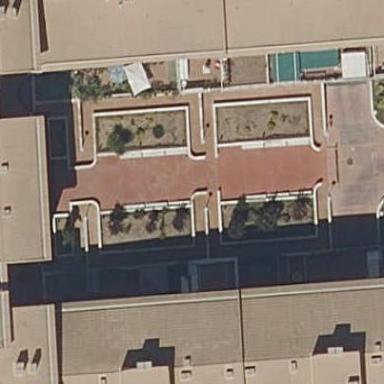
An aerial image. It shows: Sidewalk along the footway.